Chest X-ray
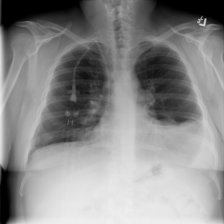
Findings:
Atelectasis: negative
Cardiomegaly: negative
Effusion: negative
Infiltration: negative
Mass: negative
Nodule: negative
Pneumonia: negative
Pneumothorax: negative
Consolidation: negative
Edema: negative
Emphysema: negative
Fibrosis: negative
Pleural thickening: negative
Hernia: negative